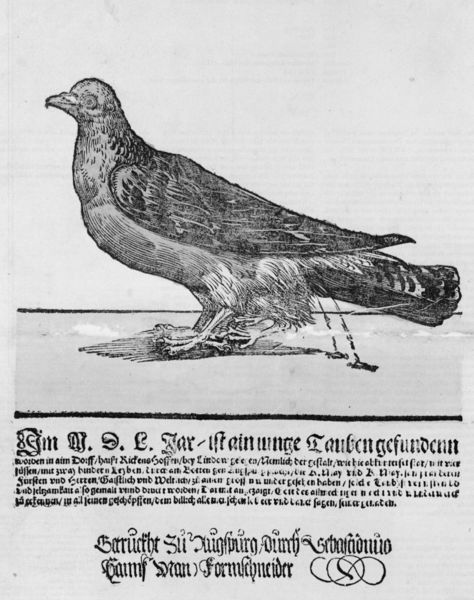
Titel: Im M. D. L. Jar/ ist ain iunge Tauben gefundenn
Künstler: Sebastian Hansmann
Standort: Zürich.
Institution: Wickiana
Schlagwörter: dunkel, feder, flügel, fuß, kopf, körper, vogel, wasser, brust, grau, hell, schwarz, skizze, weiss, zeichnung, muster, federn, gefieder, taube, hals, auge, blatt, schwanz, füße, schrift, schnabel, grafik, graphik, inschrift, deutsch, buch, linie, druck, radierung, stich, illustration, schwarzweiß, text, zeitung, beschriftung, plakat, krallen, buchdruck, flecken, geflügel, kralle, altdeutsch, beschreibung, frontispiz, druckschrift, mitteilung, versalie, kot, schwar weiss, taubenschiss, scheissen, flaumfeder